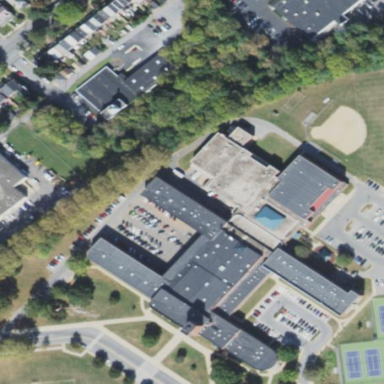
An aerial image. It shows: School building.